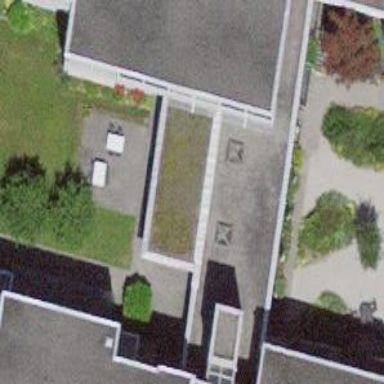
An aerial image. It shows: Cafe.